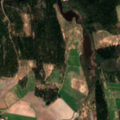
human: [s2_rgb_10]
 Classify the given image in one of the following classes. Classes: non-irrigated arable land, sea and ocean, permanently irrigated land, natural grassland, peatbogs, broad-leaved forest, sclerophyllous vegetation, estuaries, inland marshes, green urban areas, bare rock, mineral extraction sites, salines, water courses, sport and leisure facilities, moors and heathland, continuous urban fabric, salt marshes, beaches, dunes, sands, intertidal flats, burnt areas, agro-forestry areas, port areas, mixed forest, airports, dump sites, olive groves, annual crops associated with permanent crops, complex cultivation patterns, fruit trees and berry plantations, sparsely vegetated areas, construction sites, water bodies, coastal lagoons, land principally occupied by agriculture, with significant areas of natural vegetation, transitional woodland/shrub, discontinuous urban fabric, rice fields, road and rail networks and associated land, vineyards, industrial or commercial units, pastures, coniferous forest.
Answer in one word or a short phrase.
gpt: non-irrigated arable land, land principally occupied by agriculture, with significant areas of natural vegetation, mixed forest, transitional woodland/shrub, water bodies